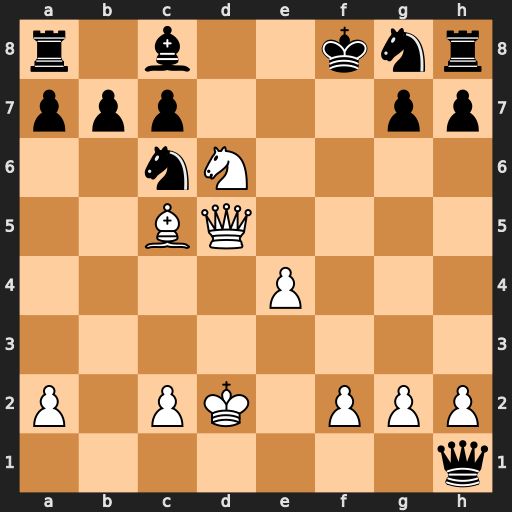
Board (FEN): r1b2knr/ppp3pp/2nN4/2BQ4/4P3/8/P1PK1PPP/7q
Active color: w
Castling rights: -
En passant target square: -
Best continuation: Qf7#